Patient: sex M, age 60
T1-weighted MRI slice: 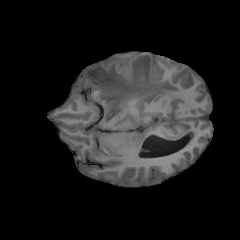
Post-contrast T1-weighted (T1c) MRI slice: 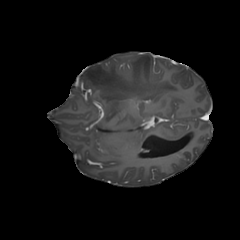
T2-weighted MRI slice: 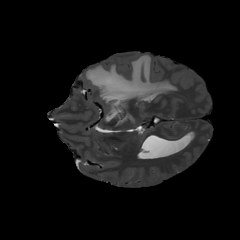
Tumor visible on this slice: yes
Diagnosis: Glioblastoma, IDH-wildtype
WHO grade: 4